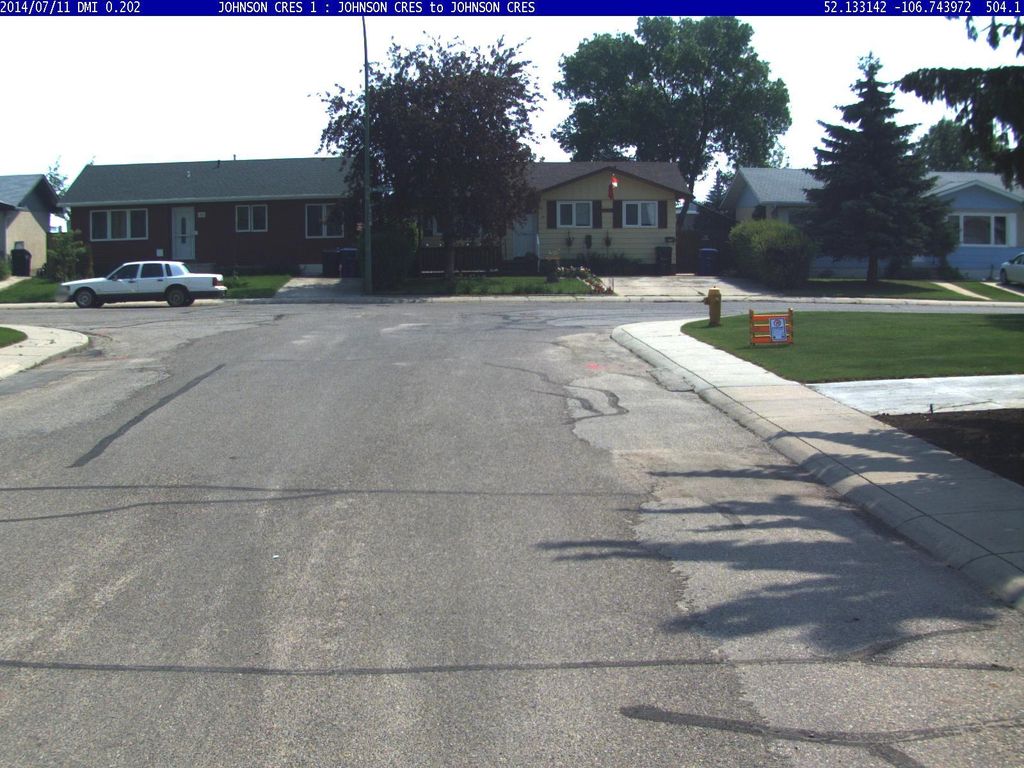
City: saskatoon